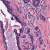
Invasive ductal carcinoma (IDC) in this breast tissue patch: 1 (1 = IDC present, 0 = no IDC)